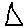
Label: triangle